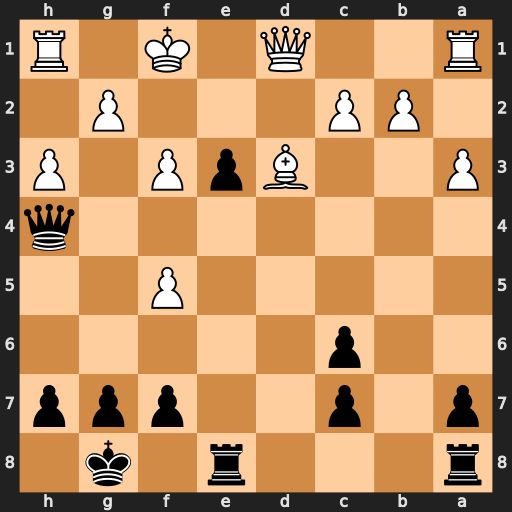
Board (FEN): r3r1k1/p1p2ppp/2p5/5P2/7q/P2BpP1P/1PP3P1/R2Q1K1R
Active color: b
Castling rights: -
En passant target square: -
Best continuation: Qf2#